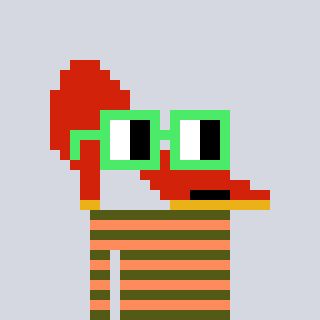
a pixel art character with square light green glasses, a highheel-shaped head and a peachy-colored body on a cool background